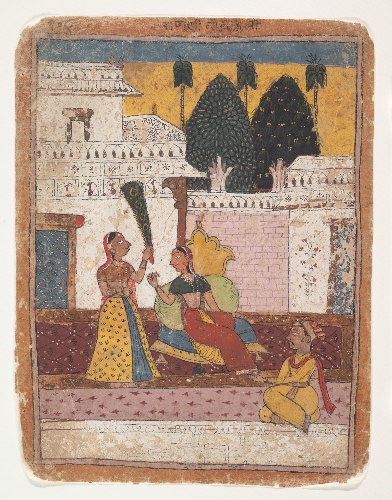
Date: 18th century
Object type: Folio
Classification: Paintings
Medium: Ink and opaque watercolor on paper
Culture: India (Rajasthan, Marwar)
Dimensions: 11 13/16 x 9 in. (30 x 22.8 cm)
Department: Asian Art
Credit line: Gift of Mr. and Mrs. Uzi Zucker, 1984
Accession year: 1984
Repository: Metropolitan Museum of Art, New York, NY
Tags: Men|Women